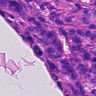
Metastatic tissue present: yes